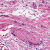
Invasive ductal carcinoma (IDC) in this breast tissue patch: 0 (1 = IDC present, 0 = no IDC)